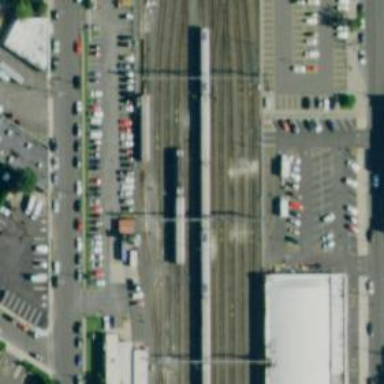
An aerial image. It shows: View of railway yard.